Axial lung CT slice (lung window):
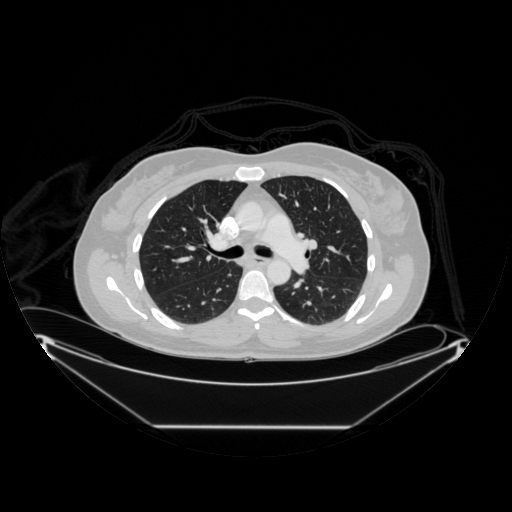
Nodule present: no